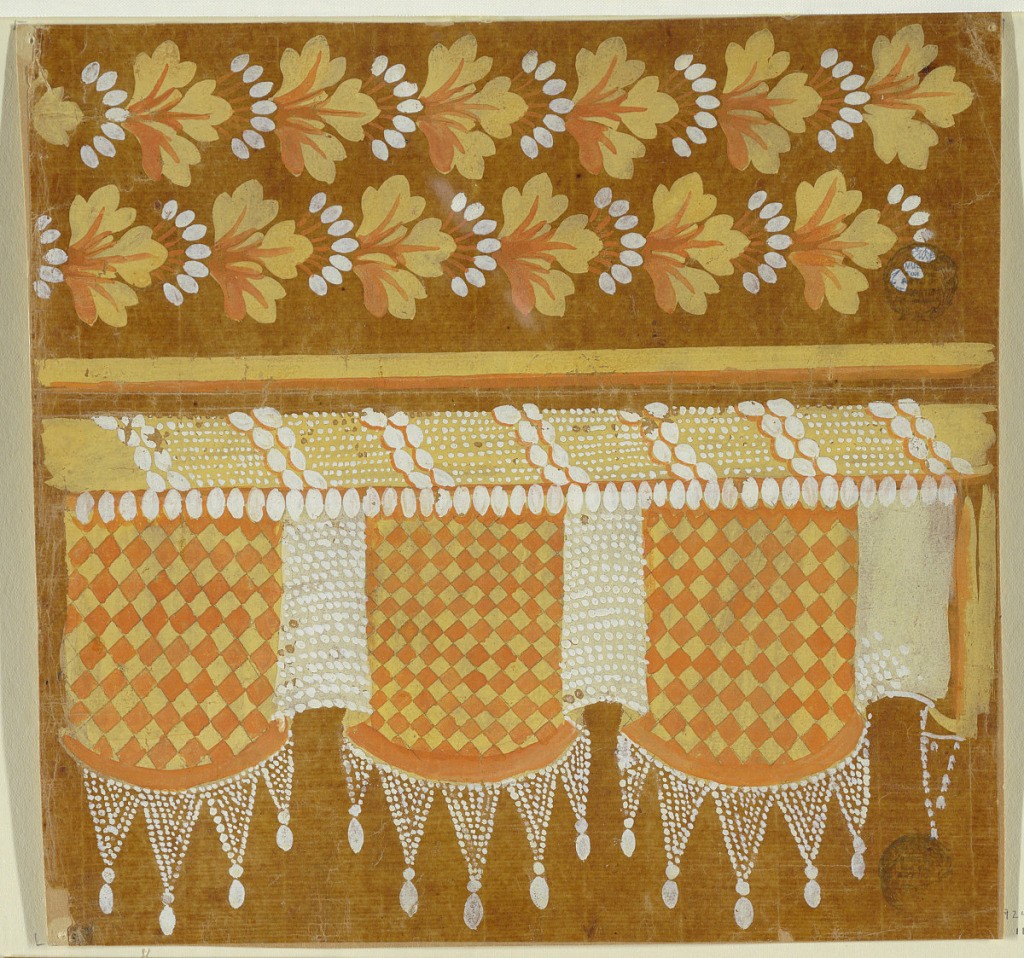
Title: Design for an Embroidered Horizontal Border of the "Fabrique de St. Ruf"
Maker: Fabrique de Saint Ruf, Lyon, France
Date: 1800–1825
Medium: Incised lines, brush and white, yellow, and lateritious gouache, graphite on glazed tracing paper
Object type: Drawing
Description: Two staggered garlands are shown over a moulding, under which a row of drops and scalloped lambrequins are separated from a staff around which two chains of beads are wound. Lozenges docorate lambrequins.